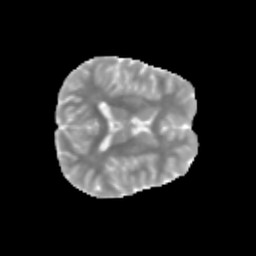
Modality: MD
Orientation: axial
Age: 12
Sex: female
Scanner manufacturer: siemens
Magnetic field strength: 3 T
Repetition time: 3.8 s
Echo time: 0.07 s